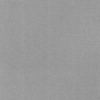
Label: dusty